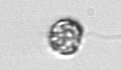
Label: coccolithophorid